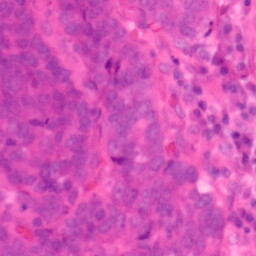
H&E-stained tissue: Colon